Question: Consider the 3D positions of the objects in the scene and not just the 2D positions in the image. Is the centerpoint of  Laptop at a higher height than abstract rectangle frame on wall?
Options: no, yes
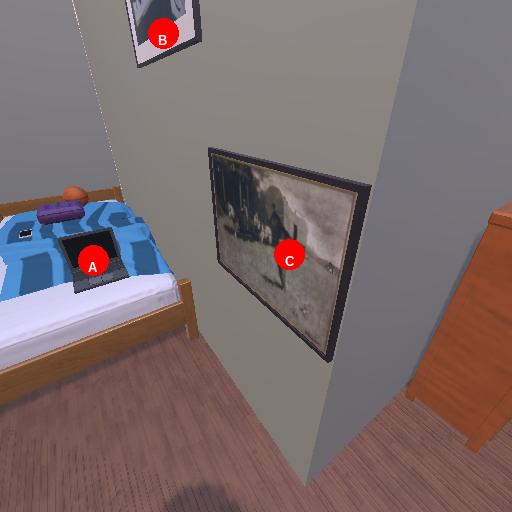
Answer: no